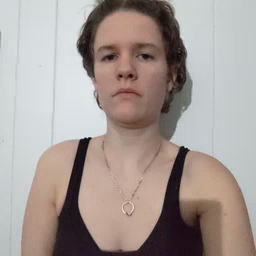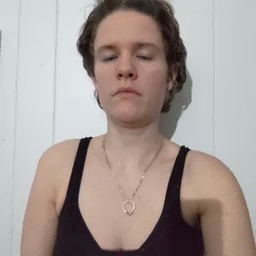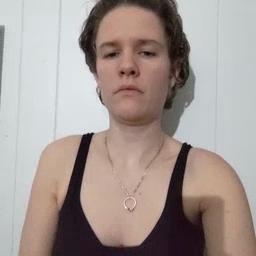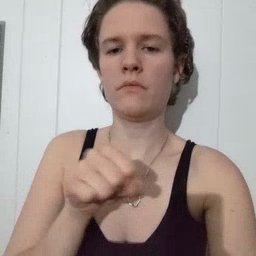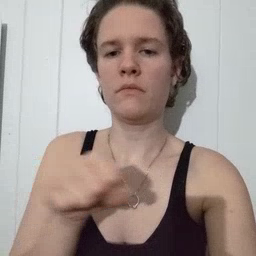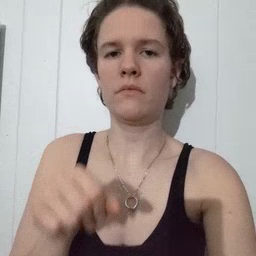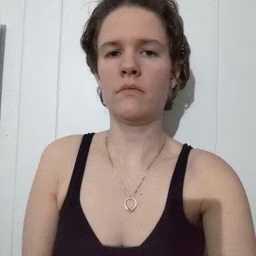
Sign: shoe